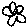
Label: flower